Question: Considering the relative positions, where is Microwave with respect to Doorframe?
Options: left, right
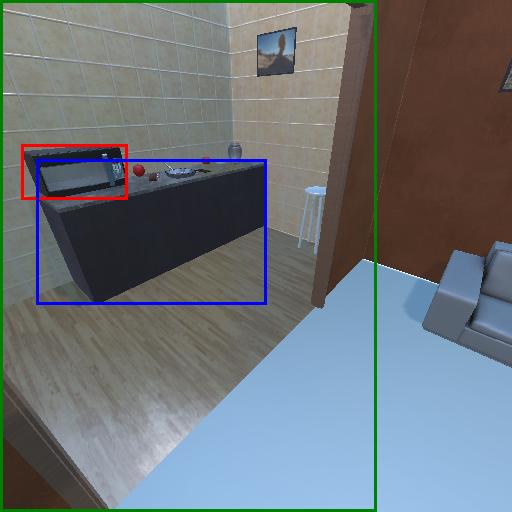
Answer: left